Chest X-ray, AP view. Patient: 56 years old, sex M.
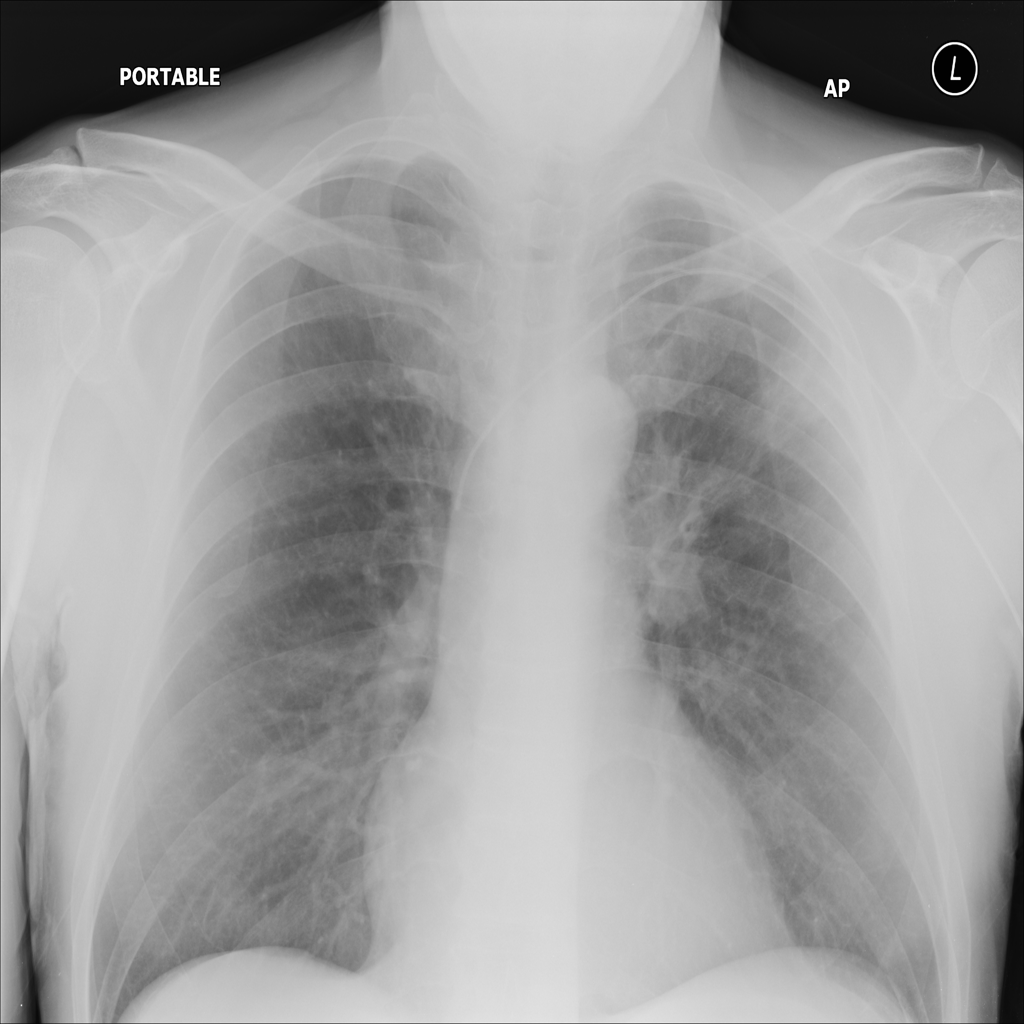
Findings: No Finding